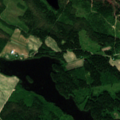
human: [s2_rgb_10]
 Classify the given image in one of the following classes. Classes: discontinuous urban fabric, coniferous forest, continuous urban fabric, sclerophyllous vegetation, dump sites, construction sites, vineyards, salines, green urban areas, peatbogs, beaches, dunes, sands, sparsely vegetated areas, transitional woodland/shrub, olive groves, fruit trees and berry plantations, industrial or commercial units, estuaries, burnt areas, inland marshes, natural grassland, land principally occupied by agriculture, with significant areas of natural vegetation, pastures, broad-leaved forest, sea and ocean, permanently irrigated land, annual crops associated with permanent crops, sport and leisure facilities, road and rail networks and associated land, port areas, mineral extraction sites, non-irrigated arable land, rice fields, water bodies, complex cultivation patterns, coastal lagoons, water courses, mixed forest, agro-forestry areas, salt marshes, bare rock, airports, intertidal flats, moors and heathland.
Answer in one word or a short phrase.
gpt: land principally occupied by agriculture, with significant areas of natural vegetation, coniferous forest, mixed forest, water bodies